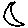
Label: moon